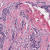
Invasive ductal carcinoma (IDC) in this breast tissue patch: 1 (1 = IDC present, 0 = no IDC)